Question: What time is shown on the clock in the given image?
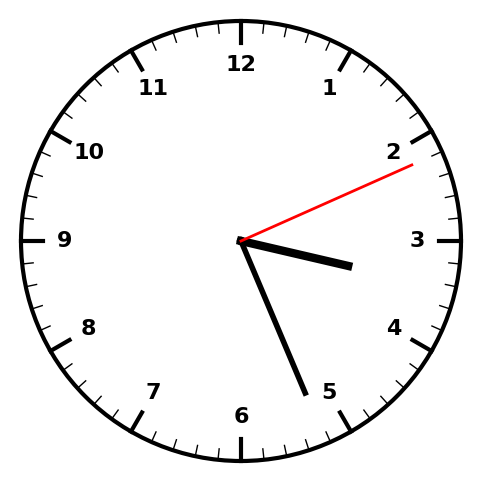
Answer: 03:26:11